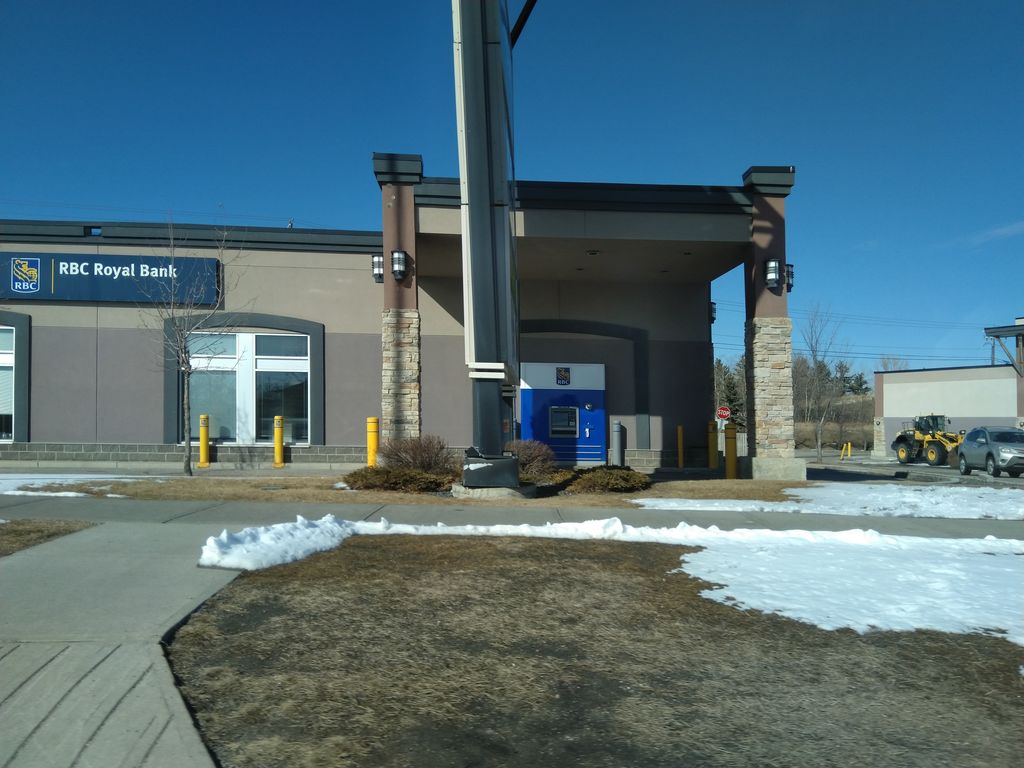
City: calgary